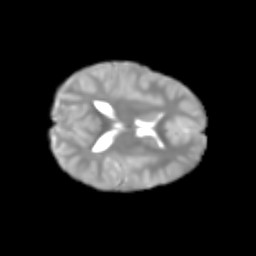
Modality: T2w
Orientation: axial
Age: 6
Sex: female
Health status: healthy